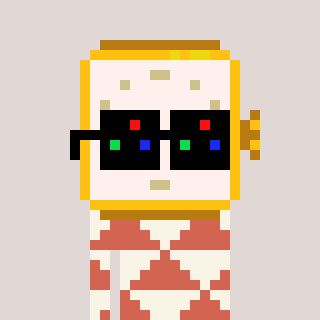
a pixel art character with square black sunglasses, a watch-shaped head and a peachy-colored body on a warm background